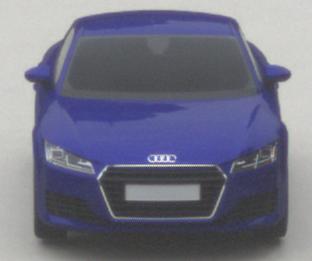
Make: Audi
Model: TT Coupé 1.8 TFSI
Detailed model: TT (8S) Coupé
Model produced from: 2015/08
Model produced until: 2018/06
Doors: 3
Color: blue
Road condition: dry road
Daytime: midday
Contrast: low contrast